Interaction volume radius: 5 \u00c5
Interaction volume height: 20 \u00c5
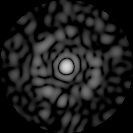
Disorder parameter: 0.8207